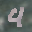
Label: 4